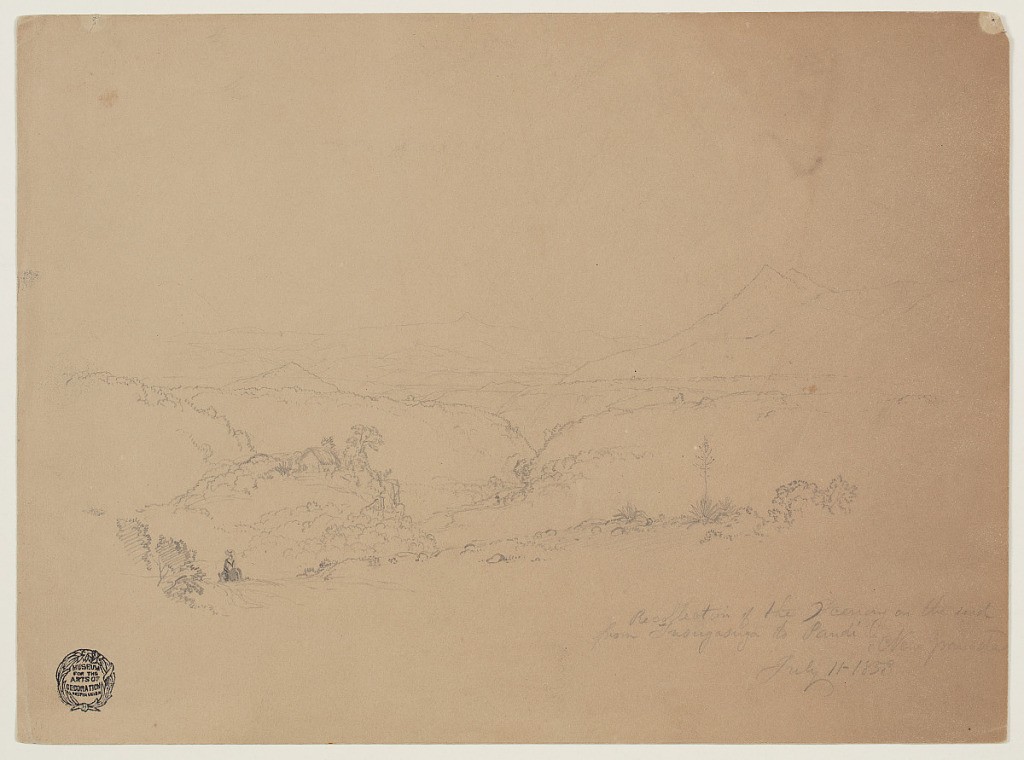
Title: Recollection of the Scenery on the Road from Fusugasuga to Pandi, Colombia
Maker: Frederic Edwin Church, American, 1826–1900
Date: July 11, 1853
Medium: Graphite on tan wove paper
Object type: Drawing
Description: Landscape sketch of the mountainous terrain between Fusugasuga and Pandi, Colombia. Foreground made up of a gently sloping prominence with rocks, vegetation, and a figure sitting at left. In middle distance, a house sits atop a hill overlooking a steep river valley, which extends through an elevated plain in the distance. Tall, sharp mountains rise at right while others comprise the distant horizon.